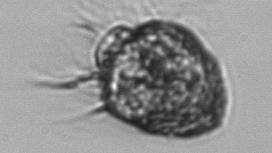
Label: Strombidium_capitatum